Question: For my project, I am trying to read data from Wikipedia, I am not completely sure, how I can do that.
My main concern is to read, date, location and subject of event.
For a start, I have started reading above mentioned information for 91st academy awards.
I tried using Wikipedia query service, but it didn't helped much.
Then I came across API solution and ran following URL,
<URL>
But didn't found the information what I was looking for.
I am trying to read the information marked in red box in below image,

Can somebody help me with this and let me know how can I read the above mentioned section.
PS:I am using Matlab for writing my algorithm
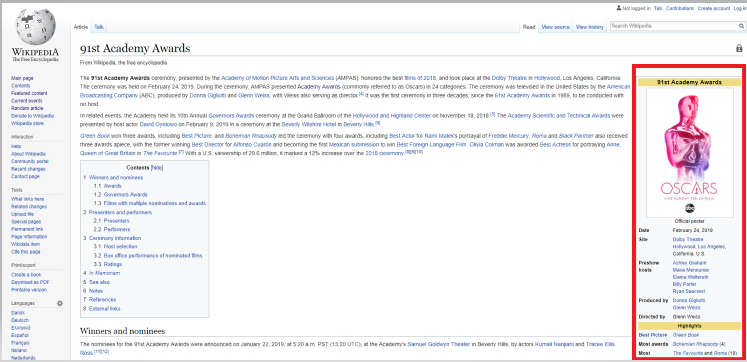
Answer: A possible solution is to read the webpage using <URL>:
'''
% Read HTML data.
raw = webread('https://en.wikipedia.org/w/api.php?action=parse&format=json&prop=text&page=91st_Academy_Awards');
% Specify sections of interest.
SectionsOfInterest = ["Date","Site","Preshow hosts","Produced by","Directed by"];
% Parse HTML data.
myTree = htmlTree(raw.parse.text.x_);
% Find table element.
tableElements = findElement(myTree,'Table');
tableOfInterest = tableElements(1);
% Find header cell elements.
thElements = findElement(tableOfInterest,"th");
% Find cell elements.
tdElements = findElement(tableOfInterest,"td");
% Extract text.
thHTML = thElements.extractHTMLText;
tdHTML = tdElements.extractHTMLText;
for section = 1:numel(SectionsOfInterest)
sectionName = SectionsOfInterest(section);
sectIndex = strcmp(sectionName,thHTML);
% Remove spaces if present from section name.
sectionName = strrep(sectionName,' ','');
% Clean up data.
sectData = regexprep(tdHTML(sectIndex),'
+','.');
% Create structure.
s.(sectionName) = sectData;
end
'''
Visualising the output structure:
'''
>> s
s =
struct with fields:
Date: "February 24, 2019"
Site: "Dolby Theatre.Hollywood, Los Angeles, California, U.S."
Preshowhosts: "Ashley Graham.Maria Menounos.Elaine Welteroth.Billy Porter.Ryan Seacrest. "
Producedby: "Donna Gigliotti.Glenn Weiss"
Directedby: "Glenn Weiss"
'''